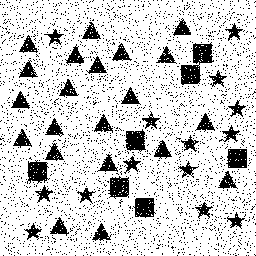
Squares: 7
Triangles: 21
Stars: 14
Total shapes: 42